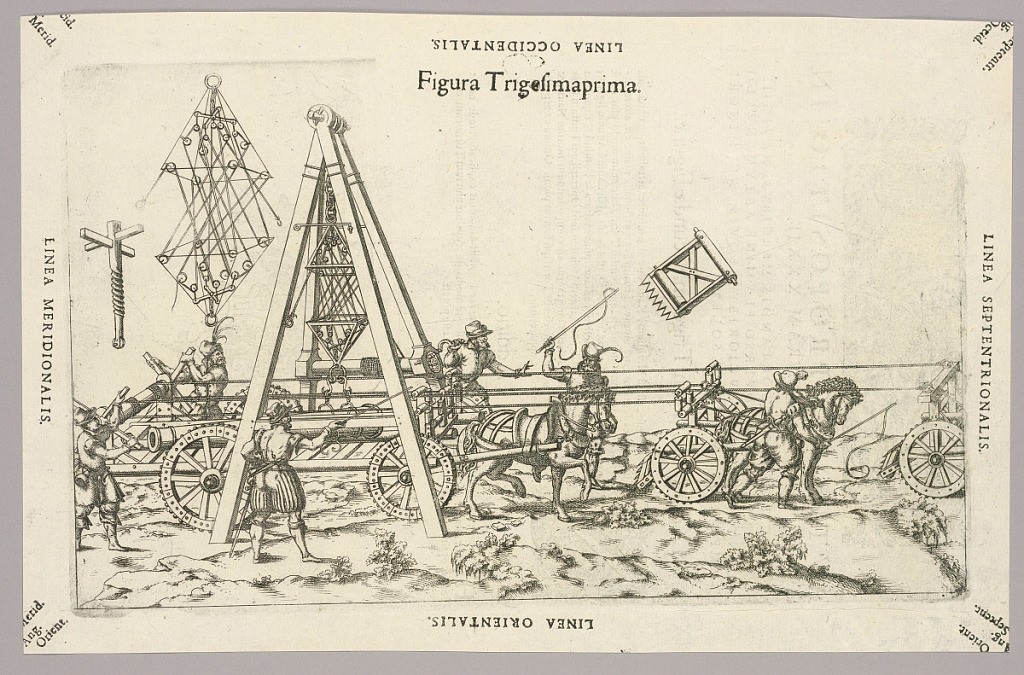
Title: Plate XXI from Theatrum instrumentorum et machinarum
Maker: Julio Paschale
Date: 1582
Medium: Woodcut on paper
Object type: Print
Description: Showing a machine on wheels pulled by horses and using pulleys, screws, and a clamp - shown above. The machine lifts a large pipe onto the cart, worked by six men. Description in Latin on verso of 1949-152-227.